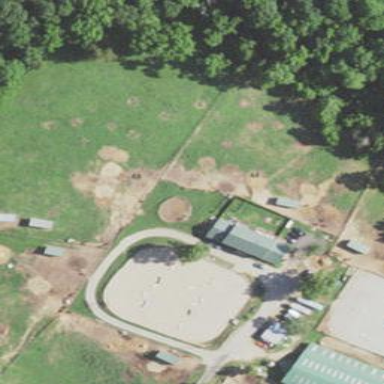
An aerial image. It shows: Leisure land designated for horse riding.